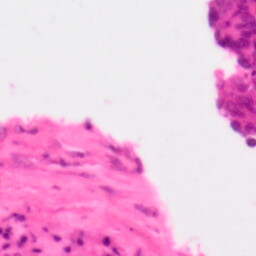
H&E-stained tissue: Colon